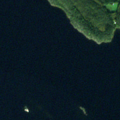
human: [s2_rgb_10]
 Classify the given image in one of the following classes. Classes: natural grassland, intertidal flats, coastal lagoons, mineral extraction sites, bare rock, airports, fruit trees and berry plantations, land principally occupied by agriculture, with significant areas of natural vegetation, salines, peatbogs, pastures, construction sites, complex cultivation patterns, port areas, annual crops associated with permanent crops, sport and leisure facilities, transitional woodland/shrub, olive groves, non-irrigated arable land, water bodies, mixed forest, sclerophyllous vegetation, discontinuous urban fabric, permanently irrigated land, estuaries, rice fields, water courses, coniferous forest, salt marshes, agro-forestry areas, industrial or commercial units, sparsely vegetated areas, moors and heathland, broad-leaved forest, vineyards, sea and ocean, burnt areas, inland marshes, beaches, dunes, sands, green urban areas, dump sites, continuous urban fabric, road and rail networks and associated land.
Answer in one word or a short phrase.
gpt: coniferous forest, water bodies